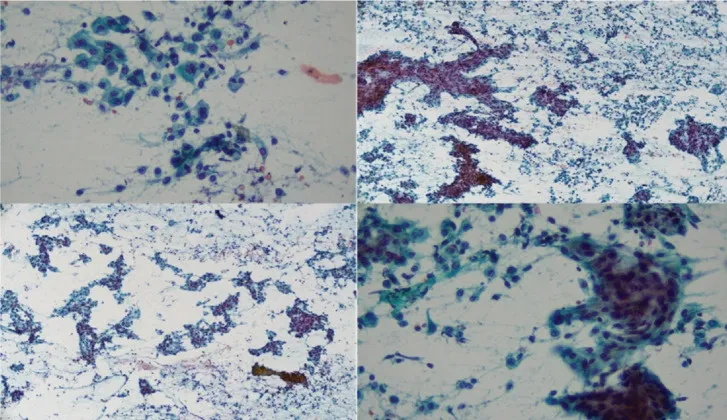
FNA cytology: Bunches of atypical epithelial cells arranged in layers and papillary structures with notable macrokaryosis and scarce cytoplasm.
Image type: pathology (papanicolaou)